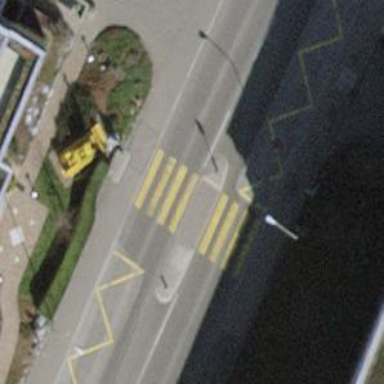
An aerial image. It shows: Uncontrolled zebra crossing with pedestrian island.